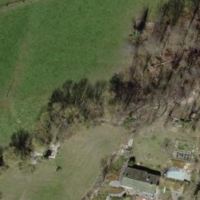
EUNIS habitat code: 41
Species observed at this site:
Chorthippus biguttulus